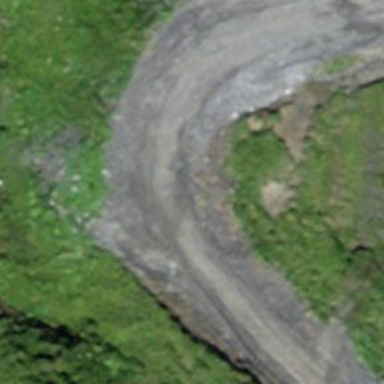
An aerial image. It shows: Gravel track with grade 2 tracktype. The trail visibility is excellent.